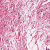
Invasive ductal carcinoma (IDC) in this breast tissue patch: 0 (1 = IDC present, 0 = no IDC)